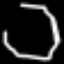
Label: octagon